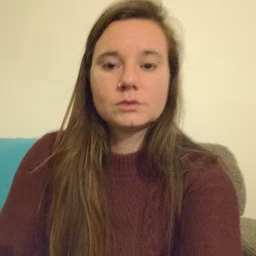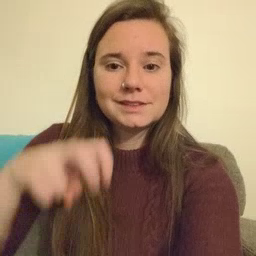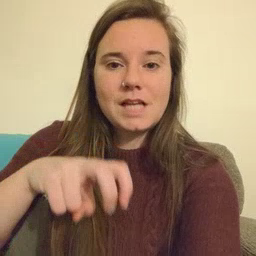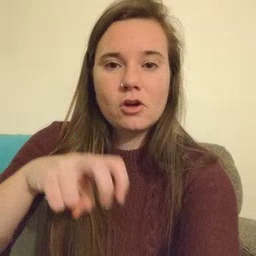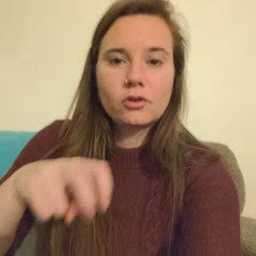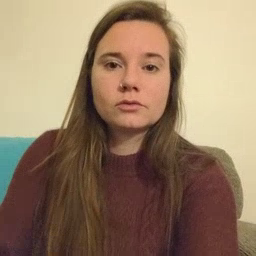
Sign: chair